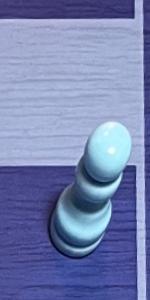
Label: Pawn_White